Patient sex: M
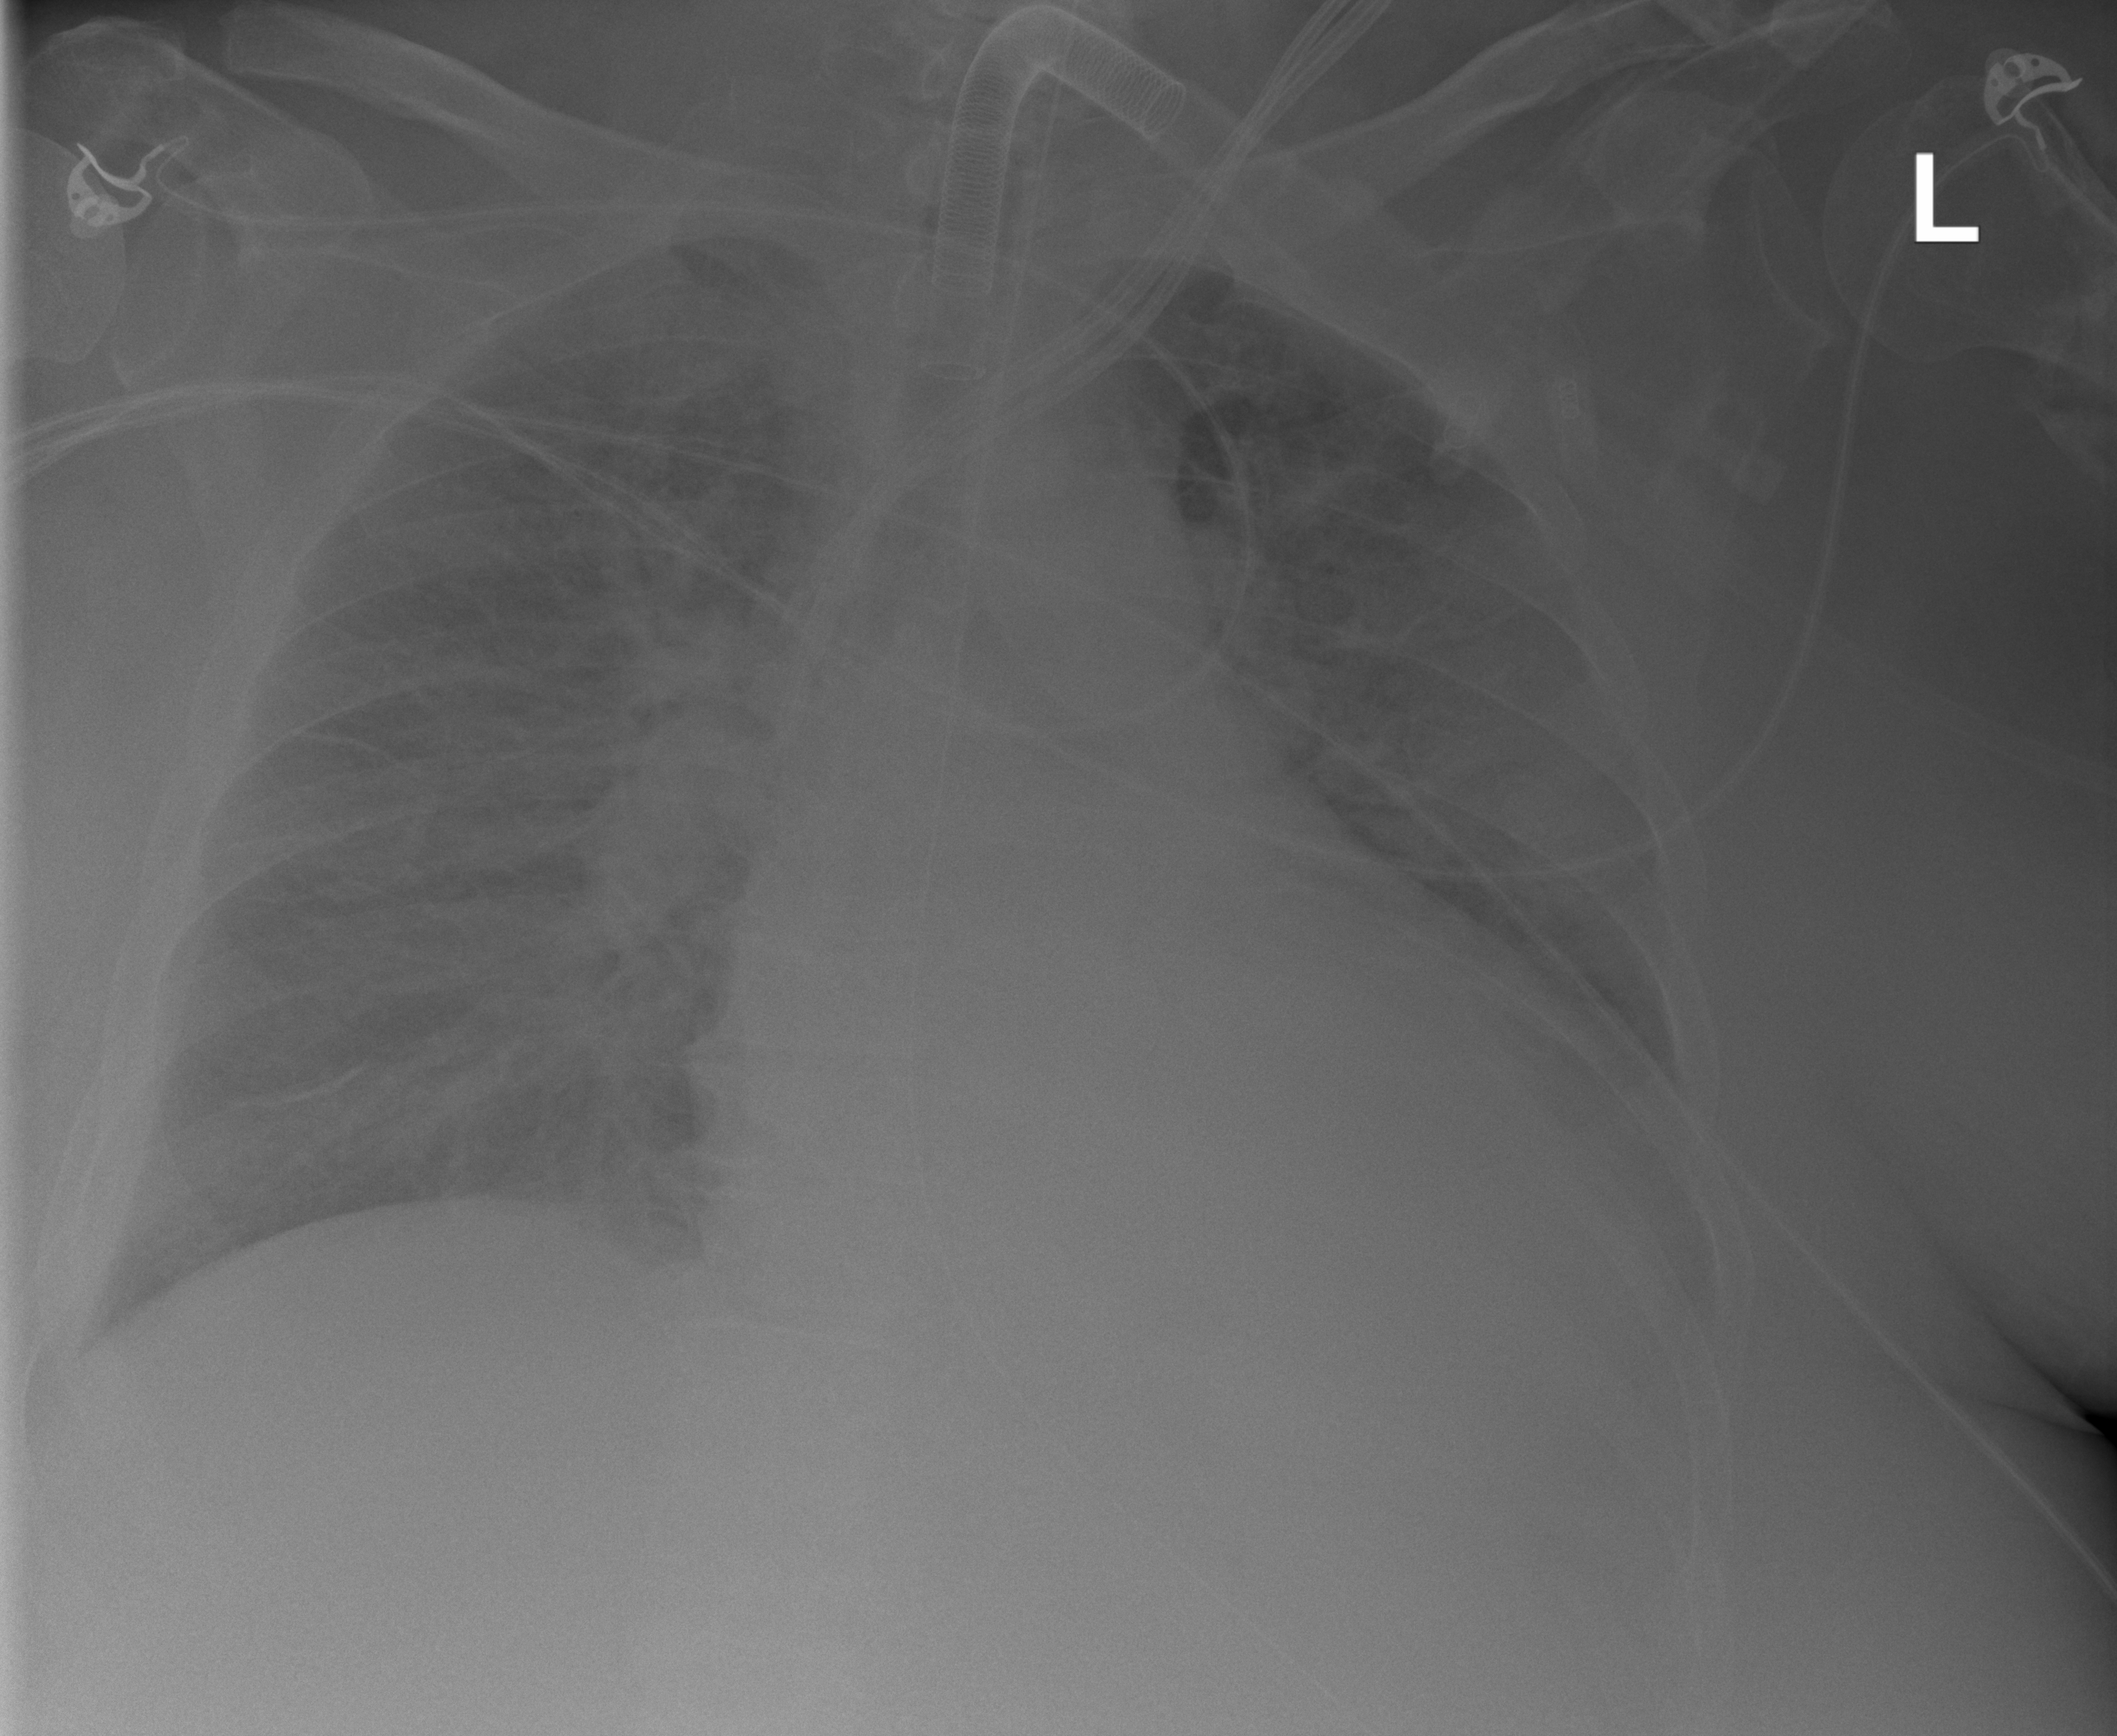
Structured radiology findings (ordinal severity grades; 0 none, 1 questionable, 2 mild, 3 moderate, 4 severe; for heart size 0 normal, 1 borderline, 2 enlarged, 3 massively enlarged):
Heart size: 2
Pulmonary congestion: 2
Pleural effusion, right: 0
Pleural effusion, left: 0
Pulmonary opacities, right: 2
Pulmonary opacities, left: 2
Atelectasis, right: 2
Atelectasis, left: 2